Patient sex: M
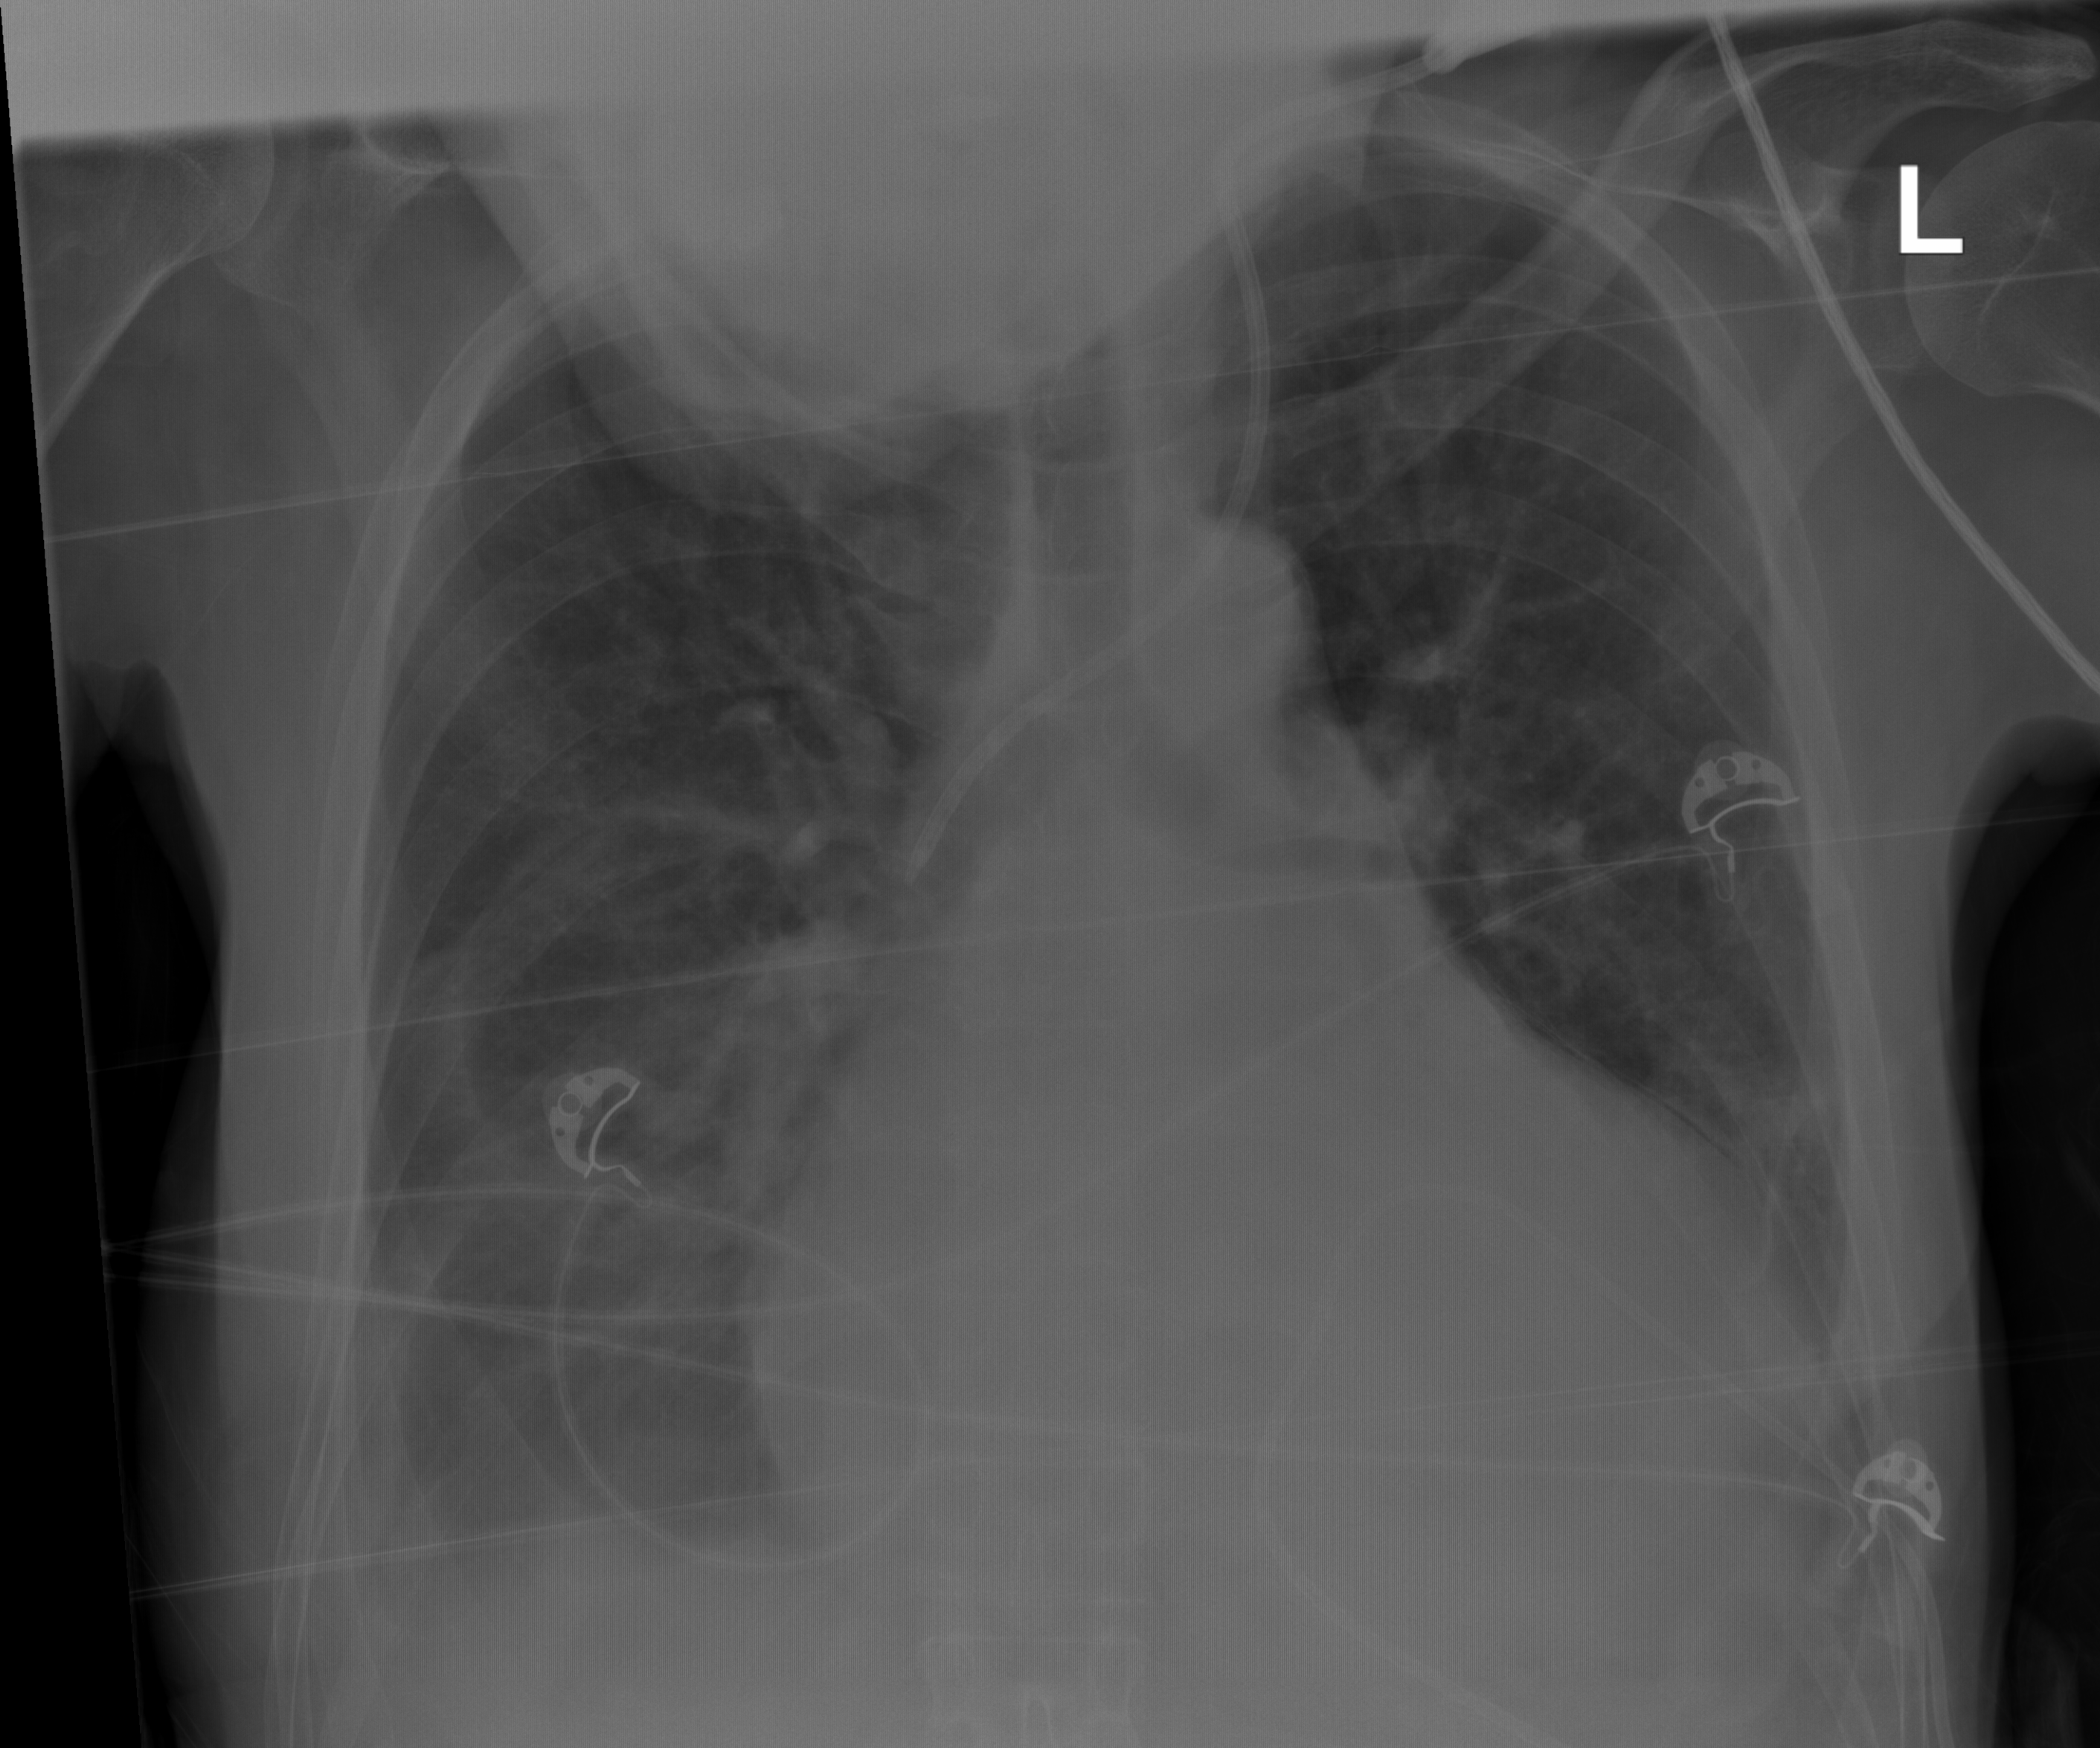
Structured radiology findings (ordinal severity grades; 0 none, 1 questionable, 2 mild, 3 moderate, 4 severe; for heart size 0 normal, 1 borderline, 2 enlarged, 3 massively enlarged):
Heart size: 3
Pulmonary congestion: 2
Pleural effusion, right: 2
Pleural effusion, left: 2
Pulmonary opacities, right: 0
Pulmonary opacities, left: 0
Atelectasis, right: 0
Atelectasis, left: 2